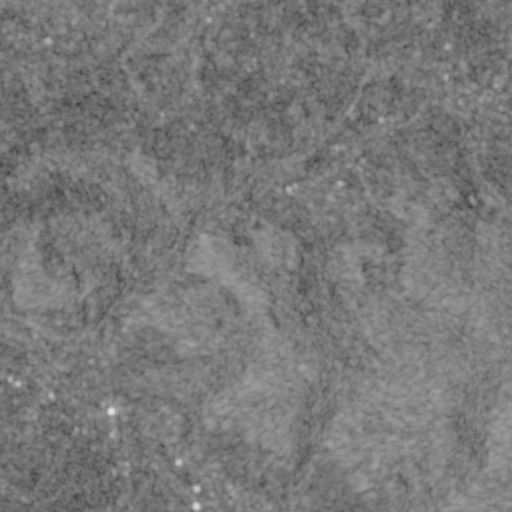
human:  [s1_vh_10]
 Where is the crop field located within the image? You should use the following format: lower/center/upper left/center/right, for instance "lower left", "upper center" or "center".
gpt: The crop field is located in the upper right of the image.
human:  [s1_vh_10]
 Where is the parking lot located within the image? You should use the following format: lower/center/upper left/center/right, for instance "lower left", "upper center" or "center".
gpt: The parking lot is located in the upper right of the image.
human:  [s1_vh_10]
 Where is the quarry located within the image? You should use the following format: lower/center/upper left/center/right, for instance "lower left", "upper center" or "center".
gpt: The quarry is located in the center of the image.
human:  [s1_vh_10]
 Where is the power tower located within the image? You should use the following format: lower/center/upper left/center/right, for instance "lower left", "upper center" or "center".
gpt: There is no power tower in the image.

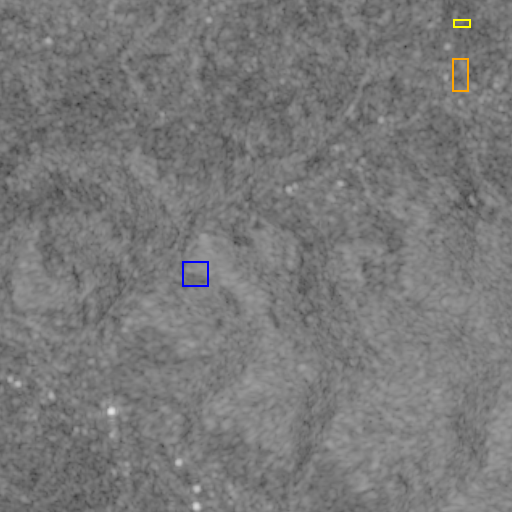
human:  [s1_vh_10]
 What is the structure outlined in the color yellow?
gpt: The structure outlined in yellow is a crop field.
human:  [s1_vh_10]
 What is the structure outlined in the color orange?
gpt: The structure outlined in orange is a park.
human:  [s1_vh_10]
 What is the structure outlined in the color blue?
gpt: The structure outlined in blue is a quarry.
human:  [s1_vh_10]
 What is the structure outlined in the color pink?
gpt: There is no pink outline.